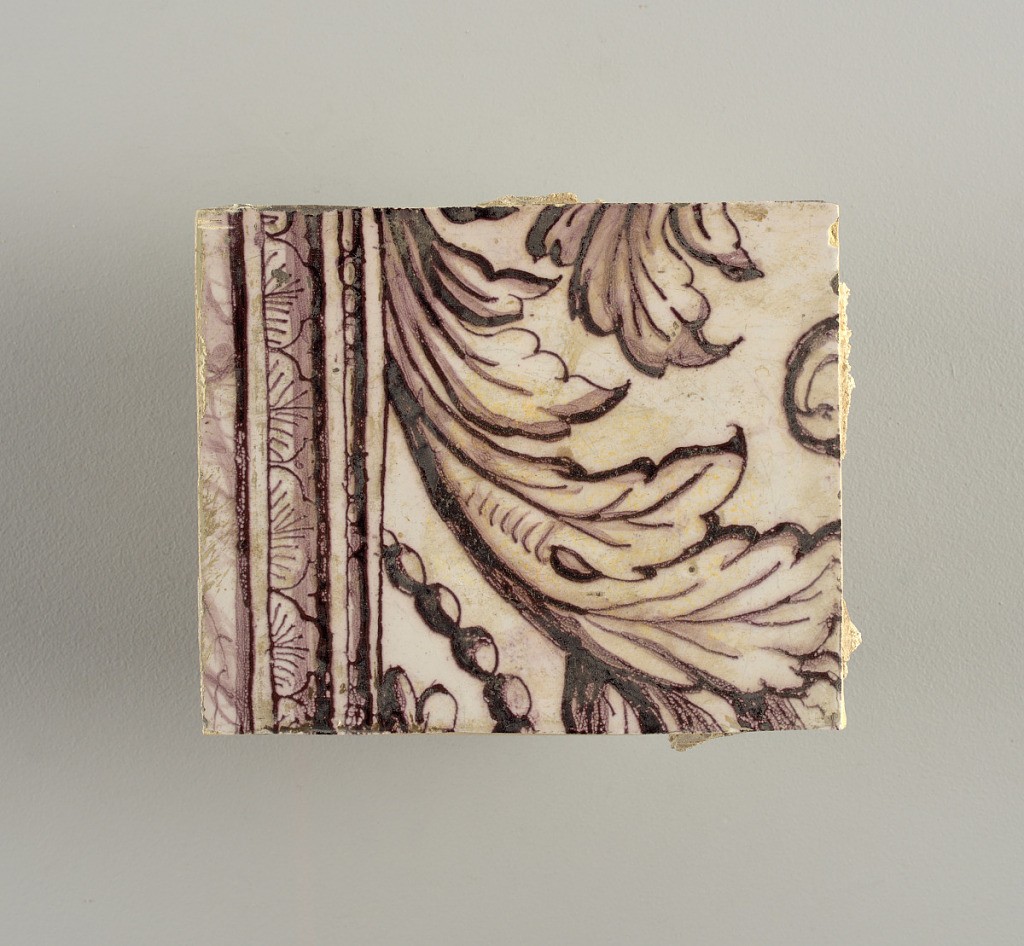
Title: Tile wall facing
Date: ca. 1725
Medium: Tin-glazed earthenware, underglaze
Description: Horizontal rectangle.  Thirty tiles wide and twenty-three tiles high with opening for fireplace eleven tiles wide and ten high.  Foliage arabesques disposed about three vertical axes from which are emphazised by urns at center and right, and at left by the figure of a standing woman carrying an infant on her arm and accompanied by two children.